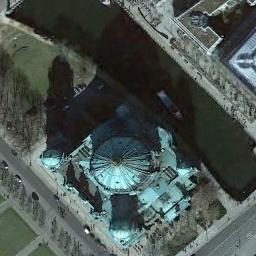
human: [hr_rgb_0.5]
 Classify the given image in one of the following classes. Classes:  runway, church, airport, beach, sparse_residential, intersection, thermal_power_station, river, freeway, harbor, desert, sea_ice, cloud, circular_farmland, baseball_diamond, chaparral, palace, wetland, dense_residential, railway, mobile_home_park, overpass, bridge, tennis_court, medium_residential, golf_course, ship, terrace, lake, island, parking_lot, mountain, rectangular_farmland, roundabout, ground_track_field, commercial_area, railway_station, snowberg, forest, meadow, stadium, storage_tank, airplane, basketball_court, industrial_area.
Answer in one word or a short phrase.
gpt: church